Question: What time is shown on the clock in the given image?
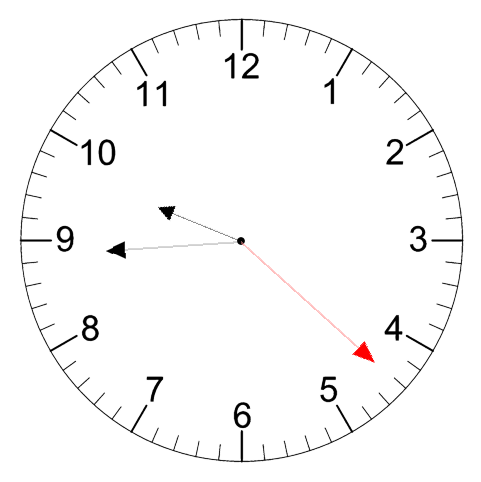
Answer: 09:44:22